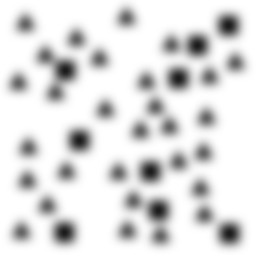
Squares: 9
Triangles: 29
Stars: 0
Total shapes: 38